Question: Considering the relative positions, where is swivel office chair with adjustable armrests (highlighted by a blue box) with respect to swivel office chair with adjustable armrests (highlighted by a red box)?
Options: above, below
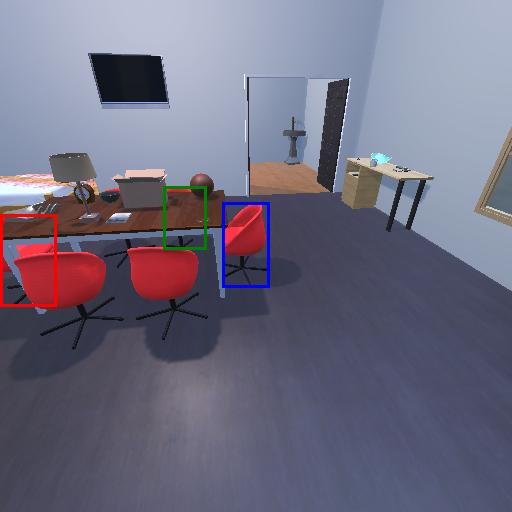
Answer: above